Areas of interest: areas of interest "Commercial service"
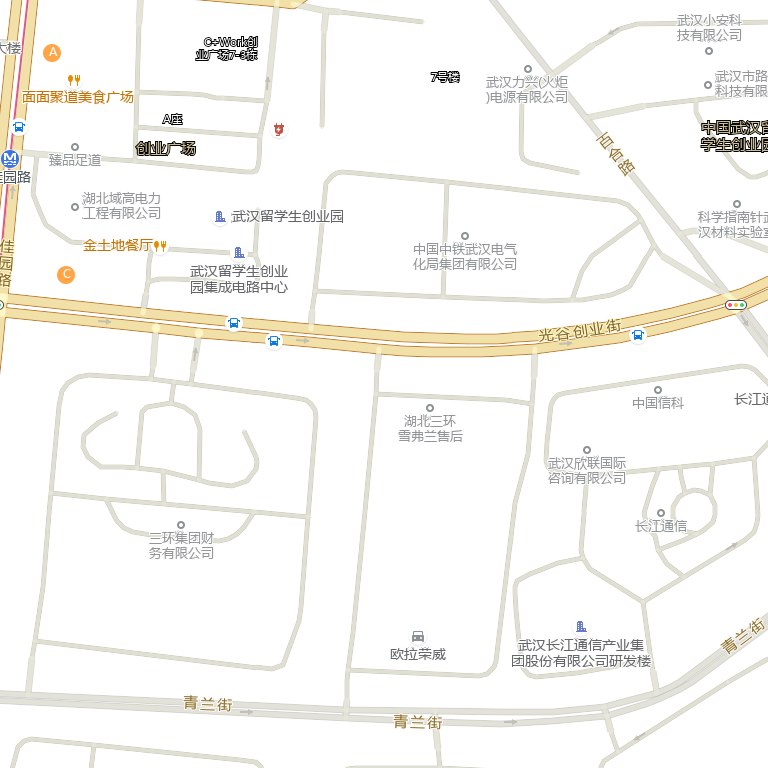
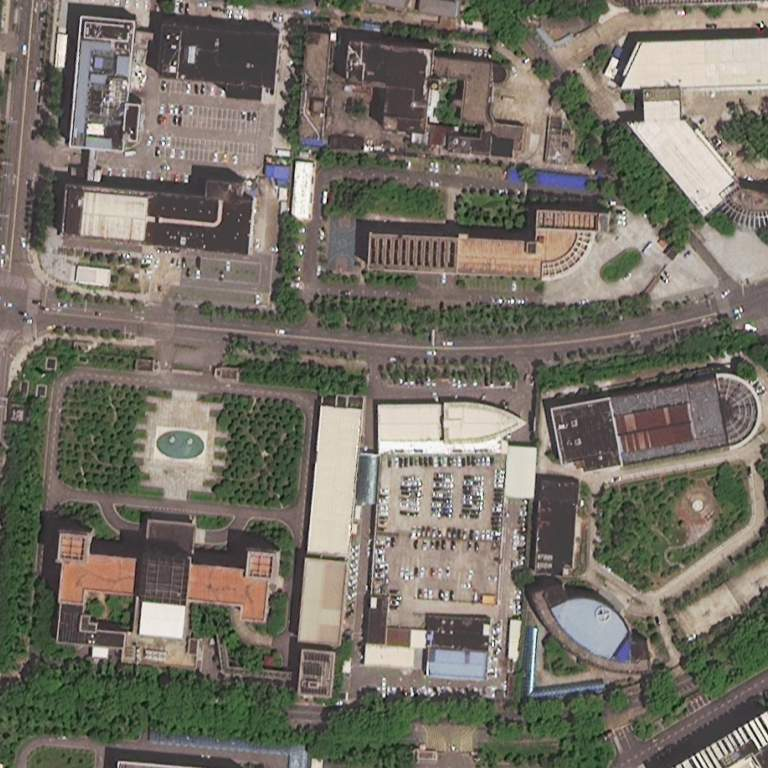